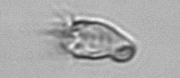
Label: Paratontonia_gracillima